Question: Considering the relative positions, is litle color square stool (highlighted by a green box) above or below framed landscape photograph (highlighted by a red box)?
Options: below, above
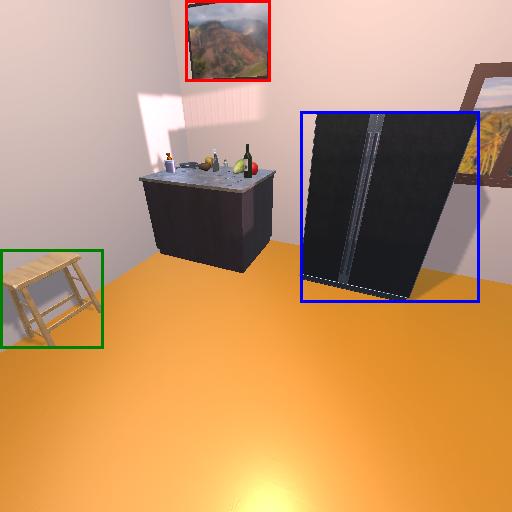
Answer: below